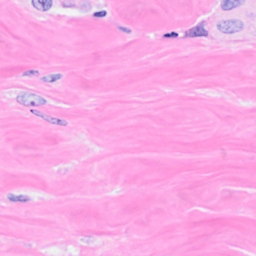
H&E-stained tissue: Breast